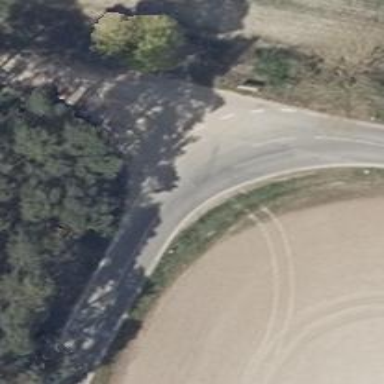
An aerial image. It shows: Secondary road with asphalt surface.